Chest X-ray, PA view. Patient: 16 years old, sex F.
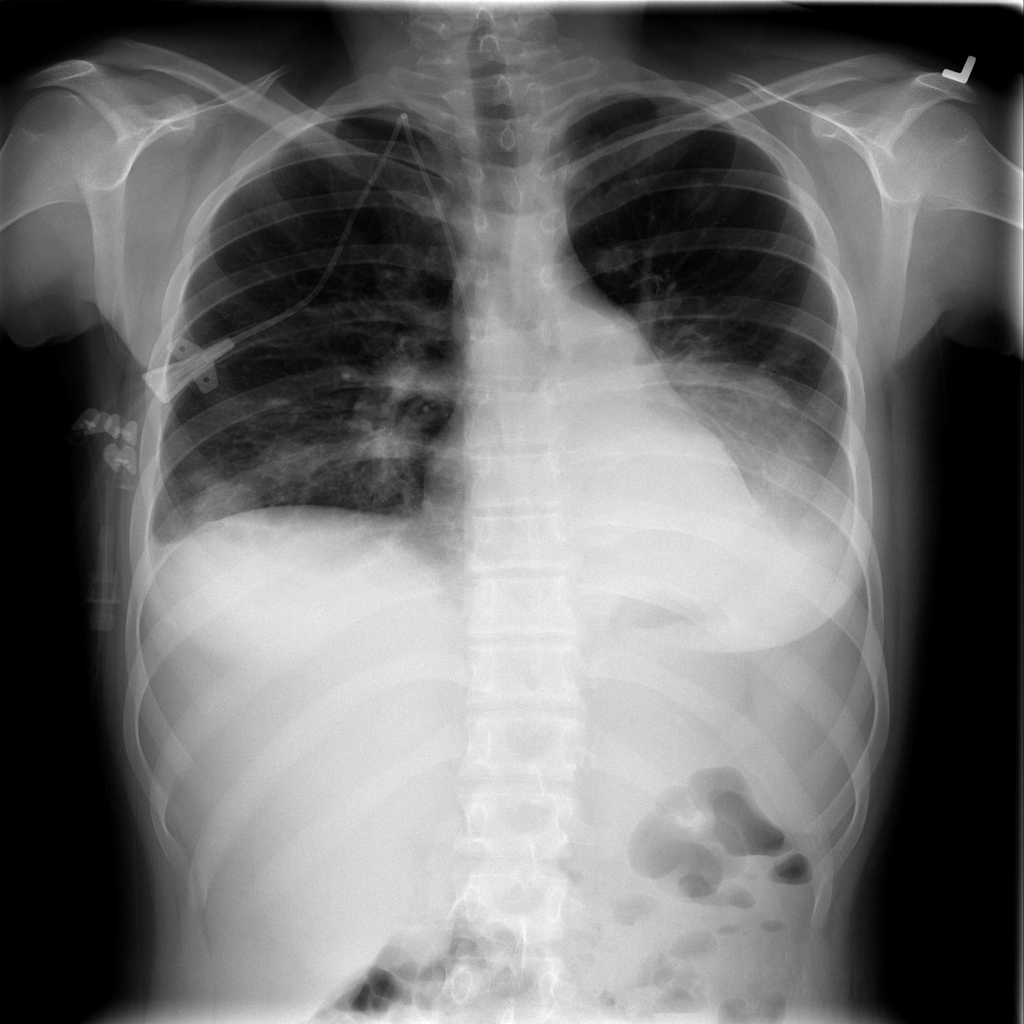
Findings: Effusion, Mass